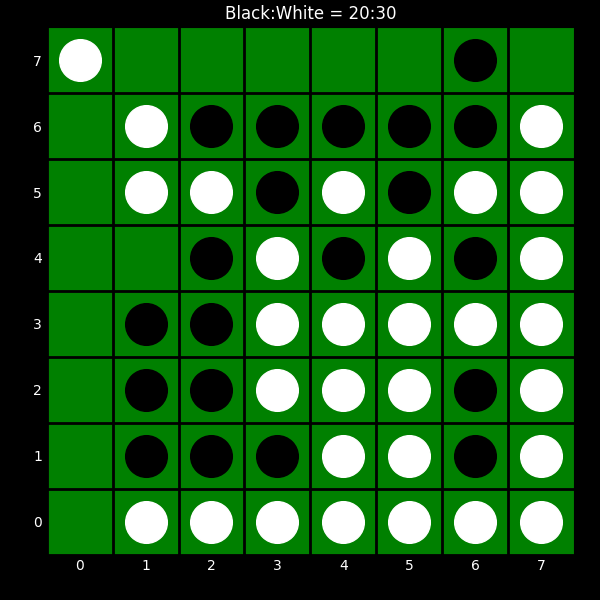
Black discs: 20
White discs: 30